Question: In my custom view, I have the following code:
'''
-(void) drawRect:(CGRect) rect
{
// Drawing code
CGContextRef context = UIGraphicsGetCurrentContext();
![NSString *myString = @"Hello World, This is for
http://www.stackoverflow.com";
// Prepare font
CTFontRef font = CTFontCreateWithName(CFSTR("Times"), 12, NULL);
// Create an attributed string
CFStringRef keys[] = { kCTFontAttributeName };
CFTypeRef values[] = { font };
CFDictionaryRef attr = CFDictionaryCreate(NULL, (const void **)&keys, (const void **)&values,
sizeof(keys) / sizeof(keys[0]), &kCFTypeDictionaryKeyCallBacks, &kCFTypeDictionaryValueCallBacks);
CFAttributedStringRef attrString = CFAttributedStringCreate(NULL, (CFStringRef)myString, attr);
CFRelease(attr);
// Draw the string
//CTLineRef line = CTLineCreateWithAttributedString(attrString);
CTFramesetterRef framesetter = CTFramesetterCreateWithAttributedString(attrString);
CGMutablePathRef path = CGPathCreateMutable();
CGPathAddRect(path, NULL, self.frame);
CTFrameRef frame = CTFramesetterCreateFrame(framesetter, CFRangeMake(0, 0), path, NULL);
//CGContextSetTextMatrix(context, CGAffineTransformIdentity); // this line is wrong, use the below line
CGContextSetTextMatrix(context, CGAffineTransformMakeScale(1.0, -1.0));
CGContextSetTextPosition(context, 20, 12);
CTFrameDraw(frame, context);
// Clean up
CFRelease(path);
CFRelease(frame);
CFRelease(attrString);
CFRelease(font);
}
'''
However, that looks like this:

How can I make the text go down, and also start from the top left?
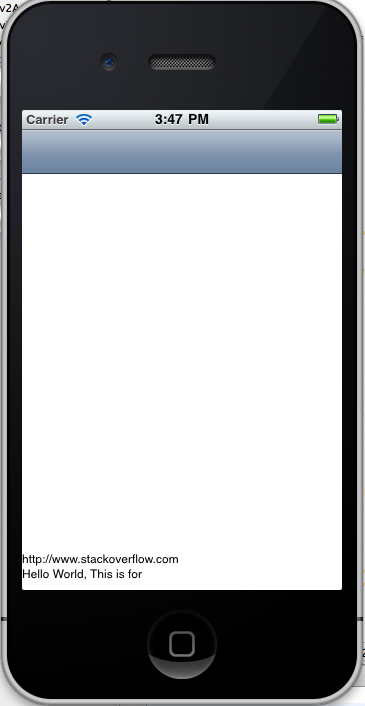
Answer: Here's the copy & paste of one of my drawRect: methods, which does work perfectly.
'''
CGContextRef ctx = UIGraphicsGetCurrentContext();
CGContextSaveGState( ctx );
CGContextSetTextMatrix( ctx, CGAffineTransformIdentity );
CGContextTranslateCTM( ctx, rect.origin.x, rect.origin.y );
CGContextScaleCTM( ctx, 1.0f, -1.0f );
CGContextTranslateCTM( ctx, rect.origin.x, - ( rect.origin.y + rect.size.height ) );
CGMutablePathRef path = CGPathCreateMutable();
CGPathAddRect( path, NULL, rect );
CTFramesetterRef framesetter = CTFramesetterCreateWithAttributedString( __labelData.attributedString );
CTFrameRef frame = CTFramesetterCreateFrame( framesetter, CFRangeMake( 0, 0 ), path, NULL );
CTFrameDraw( frame, ctx );
CGPathRelease( path );
CFRelease( frame );
CFRelease( framesetter );
CGContextRestoreGState( ctx );
'''
Just replace '__labelData.attributedString' with your attributed string.